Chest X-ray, PA view. Patient: 21 years old, sex F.
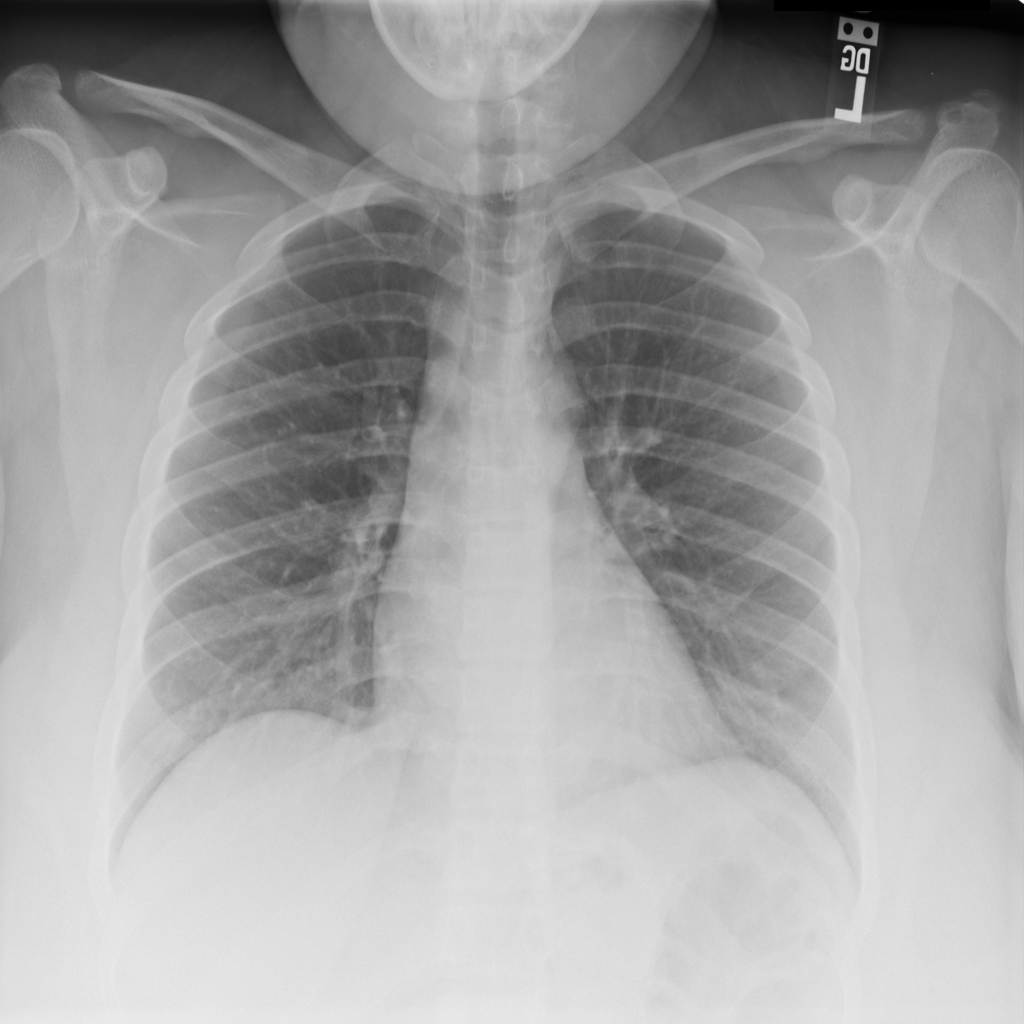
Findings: No Finding